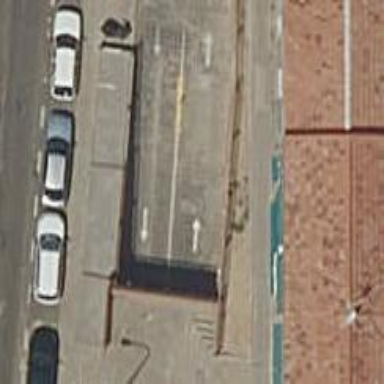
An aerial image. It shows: Parking area.